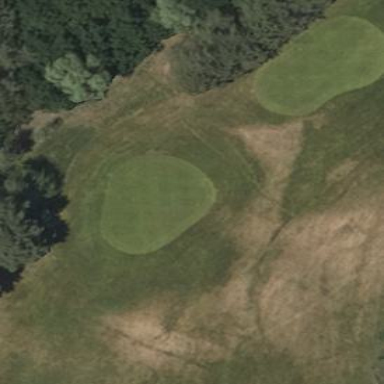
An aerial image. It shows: Golf tee.